Question: I'm new to HTML and CCS and I'm trying to create a little personal website. I made up a design in Sketch and I've managed to successfully reproduce it on HTML and CSS. I have three big icons at the bottom that send you to different pages (Twitter, Instagram and Tumblr). On a big screen, the website looks great. However, when loading it on a small screen, it looks bad. I want the three icons to stack each one on top of another. Here's a picture of what it looks like now:
What I would like is that each icon is on top of the other, so it would be Twitter, below Instagram, and under that, Tumblr. I've tried many things, like setting up columns and I've looked many tutorials on the internet, but I haven't really found a solution.
Thanks!
EDIT: Code portions
HTML
'''
<div class="social-container">
<div class="twitter">
<a href="http://twitter.com/jmml97" target="_blank"><img src="images/Twitter Logo.png" alt="Twitter"/></a>
</div>
<div class="instagram">
<a href="http://instagram.com/jmml97" target="_blank"><img src="images/Instagram Logo.png" alt="Instagram"/></a>
</div>
<div class="tumblr">
<a href="http://jmml97.tumblr.com" target="_blank"><img src="images/Tumblr Logo.png" alt="Tumblr"/></a>
</div>
'''
CSS
'''
.social-container {
margin-top: 100px;
display: block;
width: 60%;
margin: 8px auto; padding: 16px;
text-align: center;
-webkit-columns: 3 33%;
-moz-columns: 3 33%;
columns: 3 33%;
}
@media (max-width: 768px) {
.social-container {
-moz-columns: 1 100%;
-webkit-columns: 1 100%;
columns: 1 100%;
display: inline;
margin: 8px auto;
}
'''
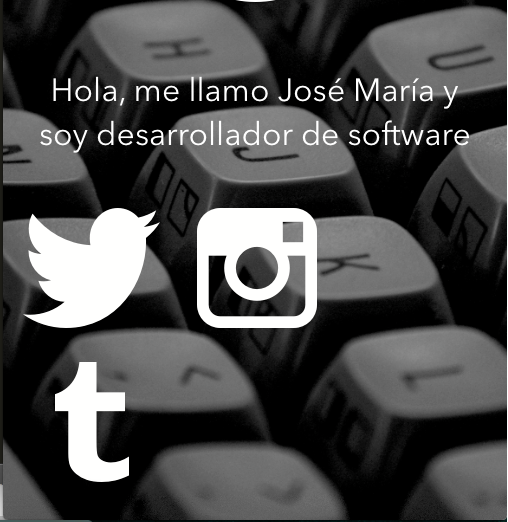
Answer: You could do that using 'media' queries. Just define a style for smaller screens. Usually, the size for phone-sized screens is considered to be 768px.
For example, if you are using 'img' for your icons, then you could simply change the 'display' for smaller screens:
<URL>
:
'''
div.jumbo {
background-color: #eee;
width: 60%;
margin: 8px auto; padding: 16px;
text-align: center;
}
@media (max-width: 768px) {
img {
display: block;
margin: 8px auto;
}
}
'''
'''
<div class="jumbo">
<h2>Hola</h2>
<img src="http://placehold.it/120x120/&text=tw" />
<img src="http://placehold.it/120x120/&text=Ig" />
<img src="http://placehold.it/120x120/&text=tm" />
</div>
'''